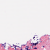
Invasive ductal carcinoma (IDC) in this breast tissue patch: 0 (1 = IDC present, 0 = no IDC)